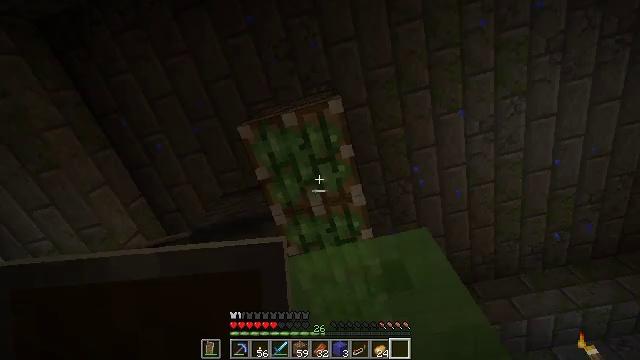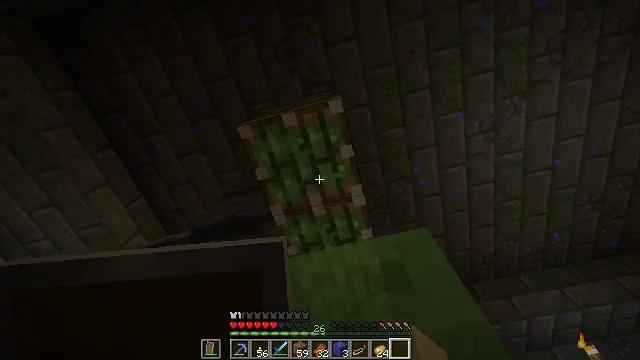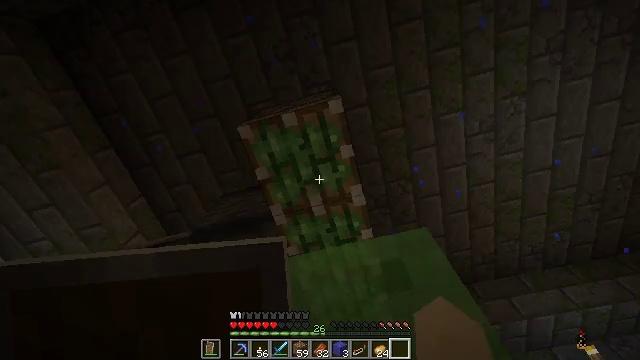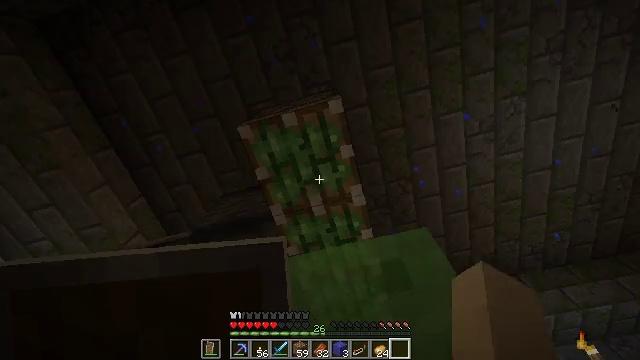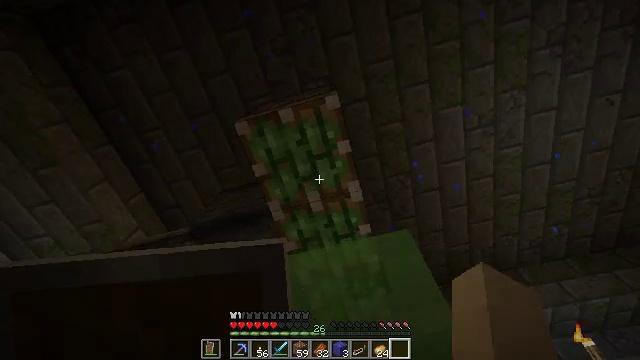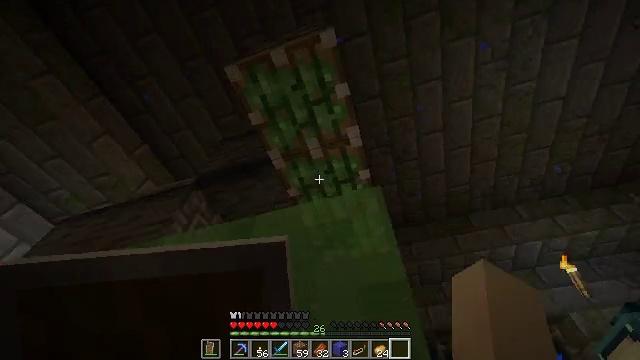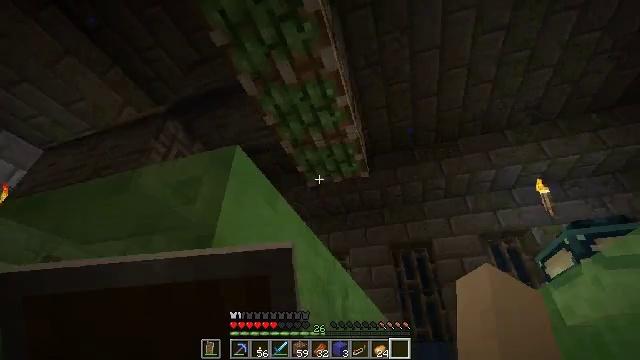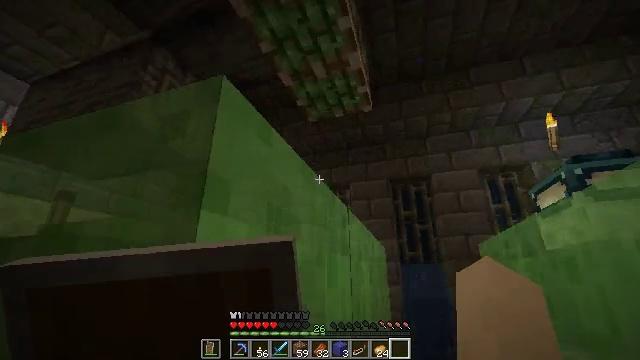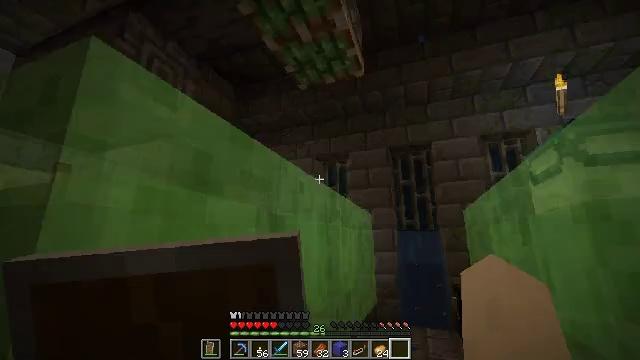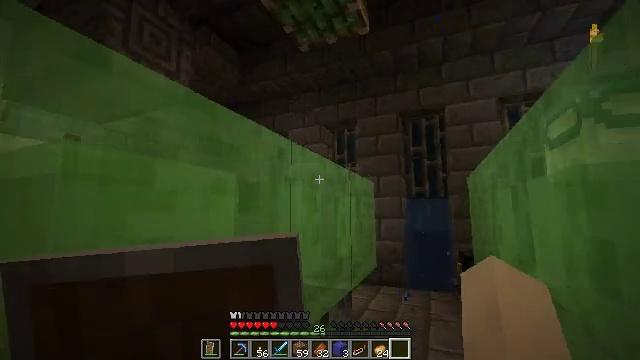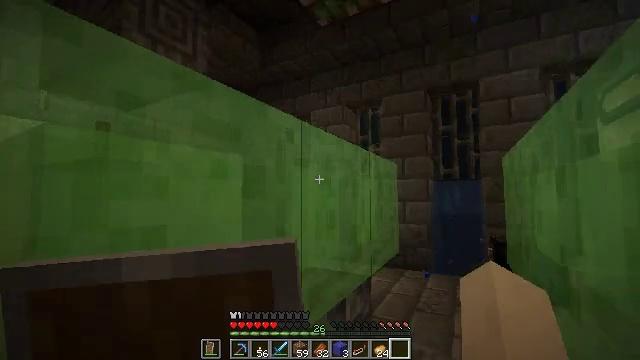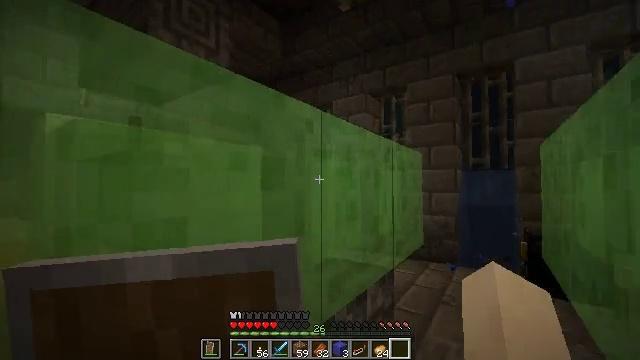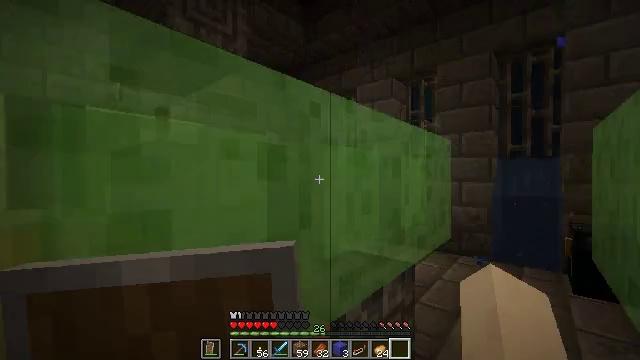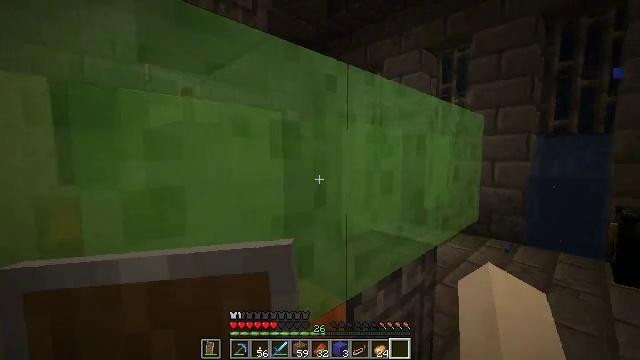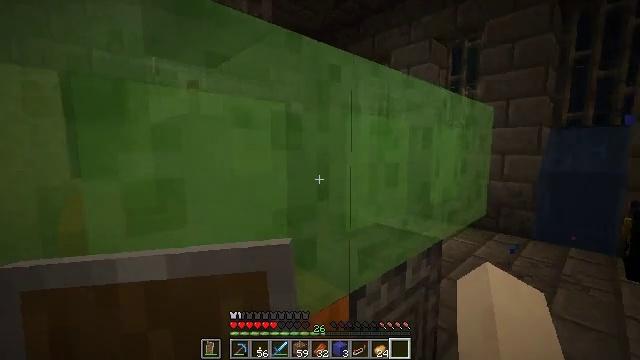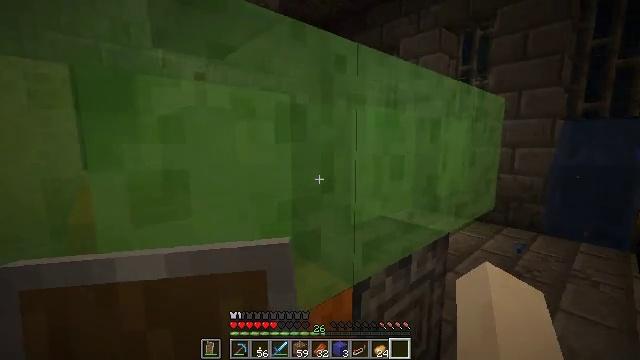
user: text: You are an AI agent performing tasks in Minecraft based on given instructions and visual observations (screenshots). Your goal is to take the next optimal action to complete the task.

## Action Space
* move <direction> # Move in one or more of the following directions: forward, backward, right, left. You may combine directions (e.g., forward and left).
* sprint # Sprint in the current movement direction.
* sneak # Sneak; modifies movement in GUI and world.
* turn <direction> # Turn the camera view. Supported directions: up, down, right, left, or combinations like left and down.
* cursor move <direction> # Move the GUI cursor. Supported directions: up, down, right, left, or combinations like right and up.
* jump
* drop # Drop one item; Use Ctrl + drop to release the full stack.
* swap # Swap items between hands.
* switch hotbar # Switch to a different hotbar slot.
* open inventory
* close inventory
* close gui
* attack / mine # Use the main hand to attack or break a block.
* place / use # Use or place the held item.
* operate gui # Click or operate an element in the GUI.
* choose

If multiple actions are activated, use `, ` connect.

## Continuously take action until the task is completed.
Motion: motion action
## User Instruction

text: Mine the slime block with your hand or tool.
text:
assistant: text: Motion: no_op
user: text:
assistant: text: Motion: no_op
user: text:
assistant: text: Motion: no_op
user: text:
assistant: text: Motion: move right, turn down
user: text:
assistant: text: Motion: move right, turn left and down
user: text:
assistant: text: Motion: move right, turn down
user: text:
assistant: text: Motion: move right, turn down
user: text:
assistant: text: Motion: move right, turn left and down
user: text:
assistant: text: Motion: move right, turn left and down
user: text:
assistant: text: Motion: move right, turn left and down
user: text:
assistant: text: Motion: move right, turn left and down
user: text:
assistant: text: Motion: turn left and down
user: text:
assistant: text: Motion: turn left and down
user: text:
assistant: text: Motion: turn left and down
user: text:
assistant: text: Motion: turn left and down
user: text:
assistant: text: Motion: turn left and down
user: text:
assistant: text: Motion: turn left and down
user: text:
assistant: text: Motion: turn left and down
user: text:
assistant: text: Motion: turn down
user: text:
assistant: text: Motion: turn down
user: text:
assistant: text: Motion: no_op
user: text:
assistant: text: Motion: no_op
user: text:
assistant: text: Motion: no_op
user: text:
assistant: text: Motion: turn down
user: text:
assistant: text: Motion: no_op
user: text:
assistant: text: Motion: no_op
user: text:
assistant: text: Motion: turn down
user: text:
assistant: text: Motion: turn down
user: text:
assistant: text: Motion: no_op
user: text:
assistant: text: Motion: turn left and down